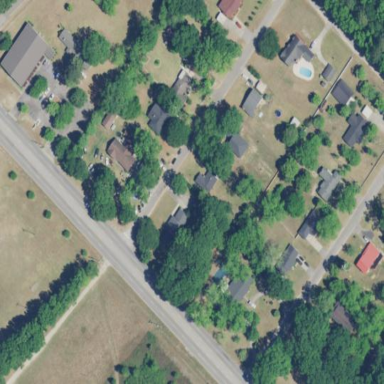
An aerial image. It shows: Single-family residential area within subdivision.